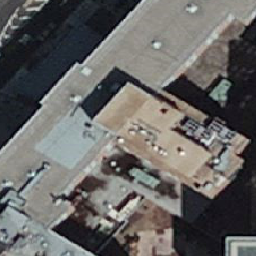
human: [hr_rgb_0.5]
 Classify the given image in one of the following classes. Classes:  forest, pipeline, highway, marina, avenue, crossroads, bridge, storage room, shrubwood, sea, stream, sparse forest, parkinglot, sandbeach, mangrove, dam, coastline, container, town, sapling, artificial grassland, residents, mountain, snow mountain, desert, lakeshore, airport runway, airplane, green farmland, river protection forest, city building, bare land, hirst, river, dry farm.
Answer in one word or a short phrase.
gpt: city building